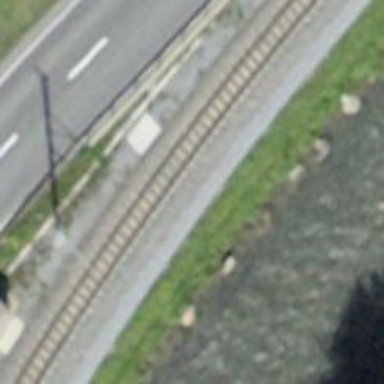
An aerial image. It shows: Narrow gauge railway with electrified contact lines.